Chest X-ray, PA view. Patient: 51 years old, sex M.
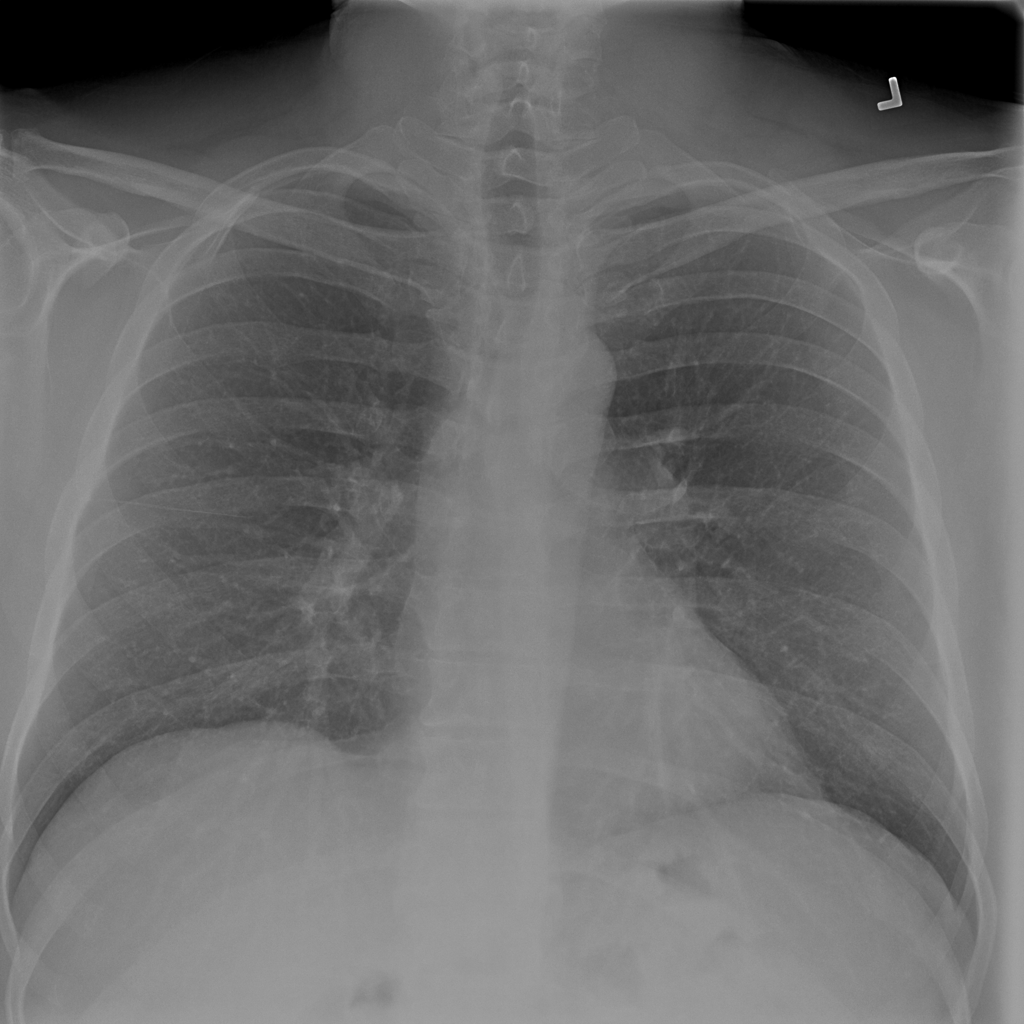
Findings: No Finding